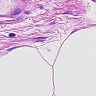
Metastatic tissue present: no